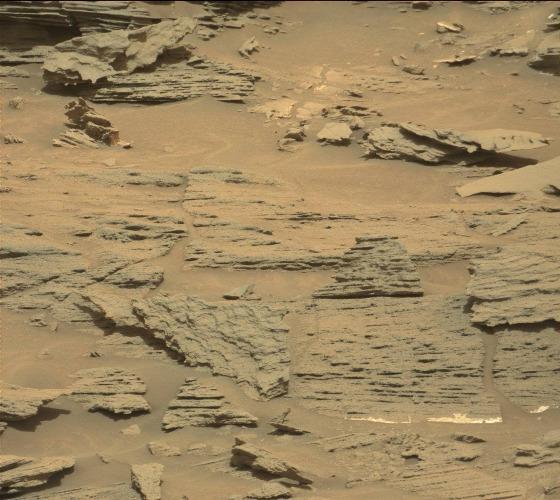
Terrain classes present: Bedrock, Gravel / Sand / Soil, Rock, Shadow